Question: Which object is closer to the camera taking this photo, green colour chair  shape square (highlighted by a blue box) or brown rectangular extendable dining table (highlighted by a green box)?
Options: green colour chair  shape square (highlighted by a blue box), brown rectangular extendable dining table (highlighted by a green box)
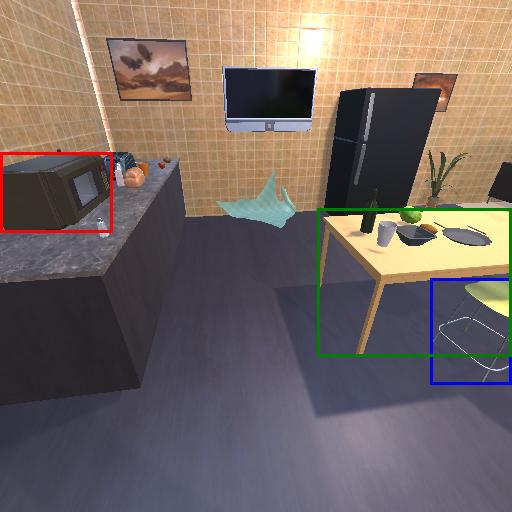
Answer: green colour chair  shape square (highlighted by a blue box)